Question: I'm using emacs 24 on OS X and have the strange problem that I'm unable to see any color codes. Emacs seems to just ignore them. My motivation is to see colored output from cmake, llvm and the googletest framework for a C++ project. I'd like to see the colors in compile mode, however it would probably suffice to fix the display for comint or shell modes.
My problem differs from many others in the fact that I can neither see the raw ansi color sequences nor the colors they should produce. It seems that the codes are just stripped away from the output, but I can't find out where.

I tried out the obvious things like
- ''ansi-color'- 'ansi-color-for-comint-mode'- - 'xterm''xterm-color''xterm-256color'
all to no avail.
Edit:
My emacs configuration is divided into my <URL> of emacs prelude in which I modified some minor settings, mainly adding packages
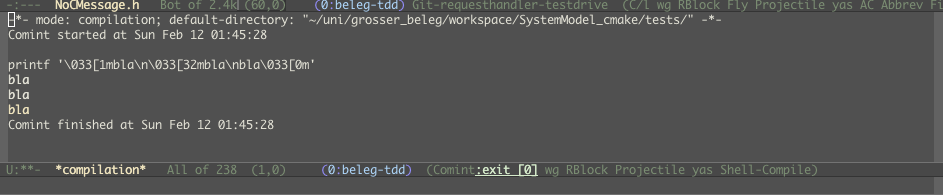
Answer: So it turned out that the problem was caused by 'zenburn-theme' 1.2. There was a bug there with the 'ansi-color-names-vector' that's fixed in version 1.3 (released just now). If you're experiencing a similar problem make sure you upgrade your version of zenburn.